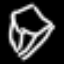
Label: diamond